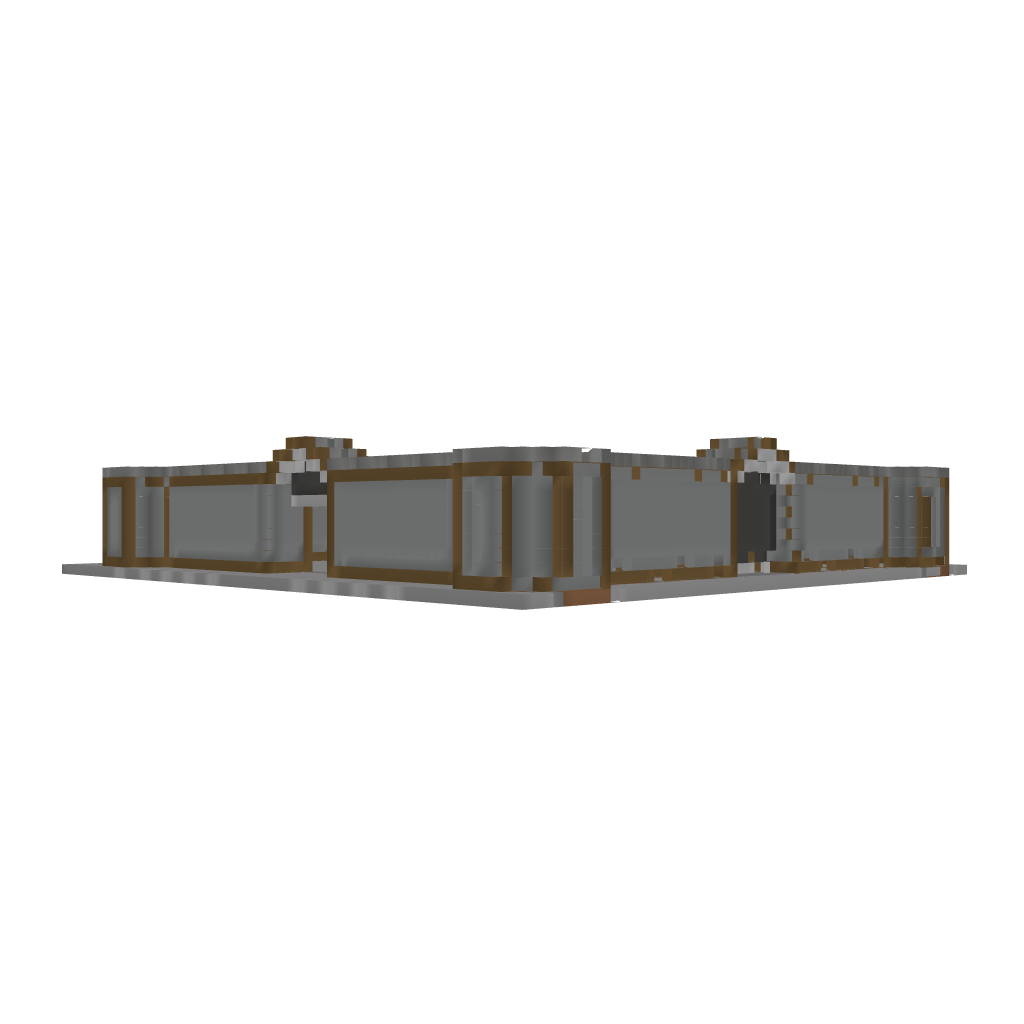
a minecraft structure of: castle walls